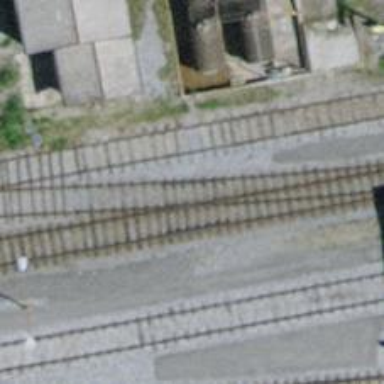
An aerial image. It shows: Single-track railway spur.